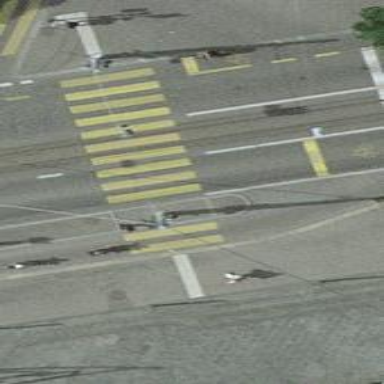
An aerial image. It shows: Tram crossing on the railway.